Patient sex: F
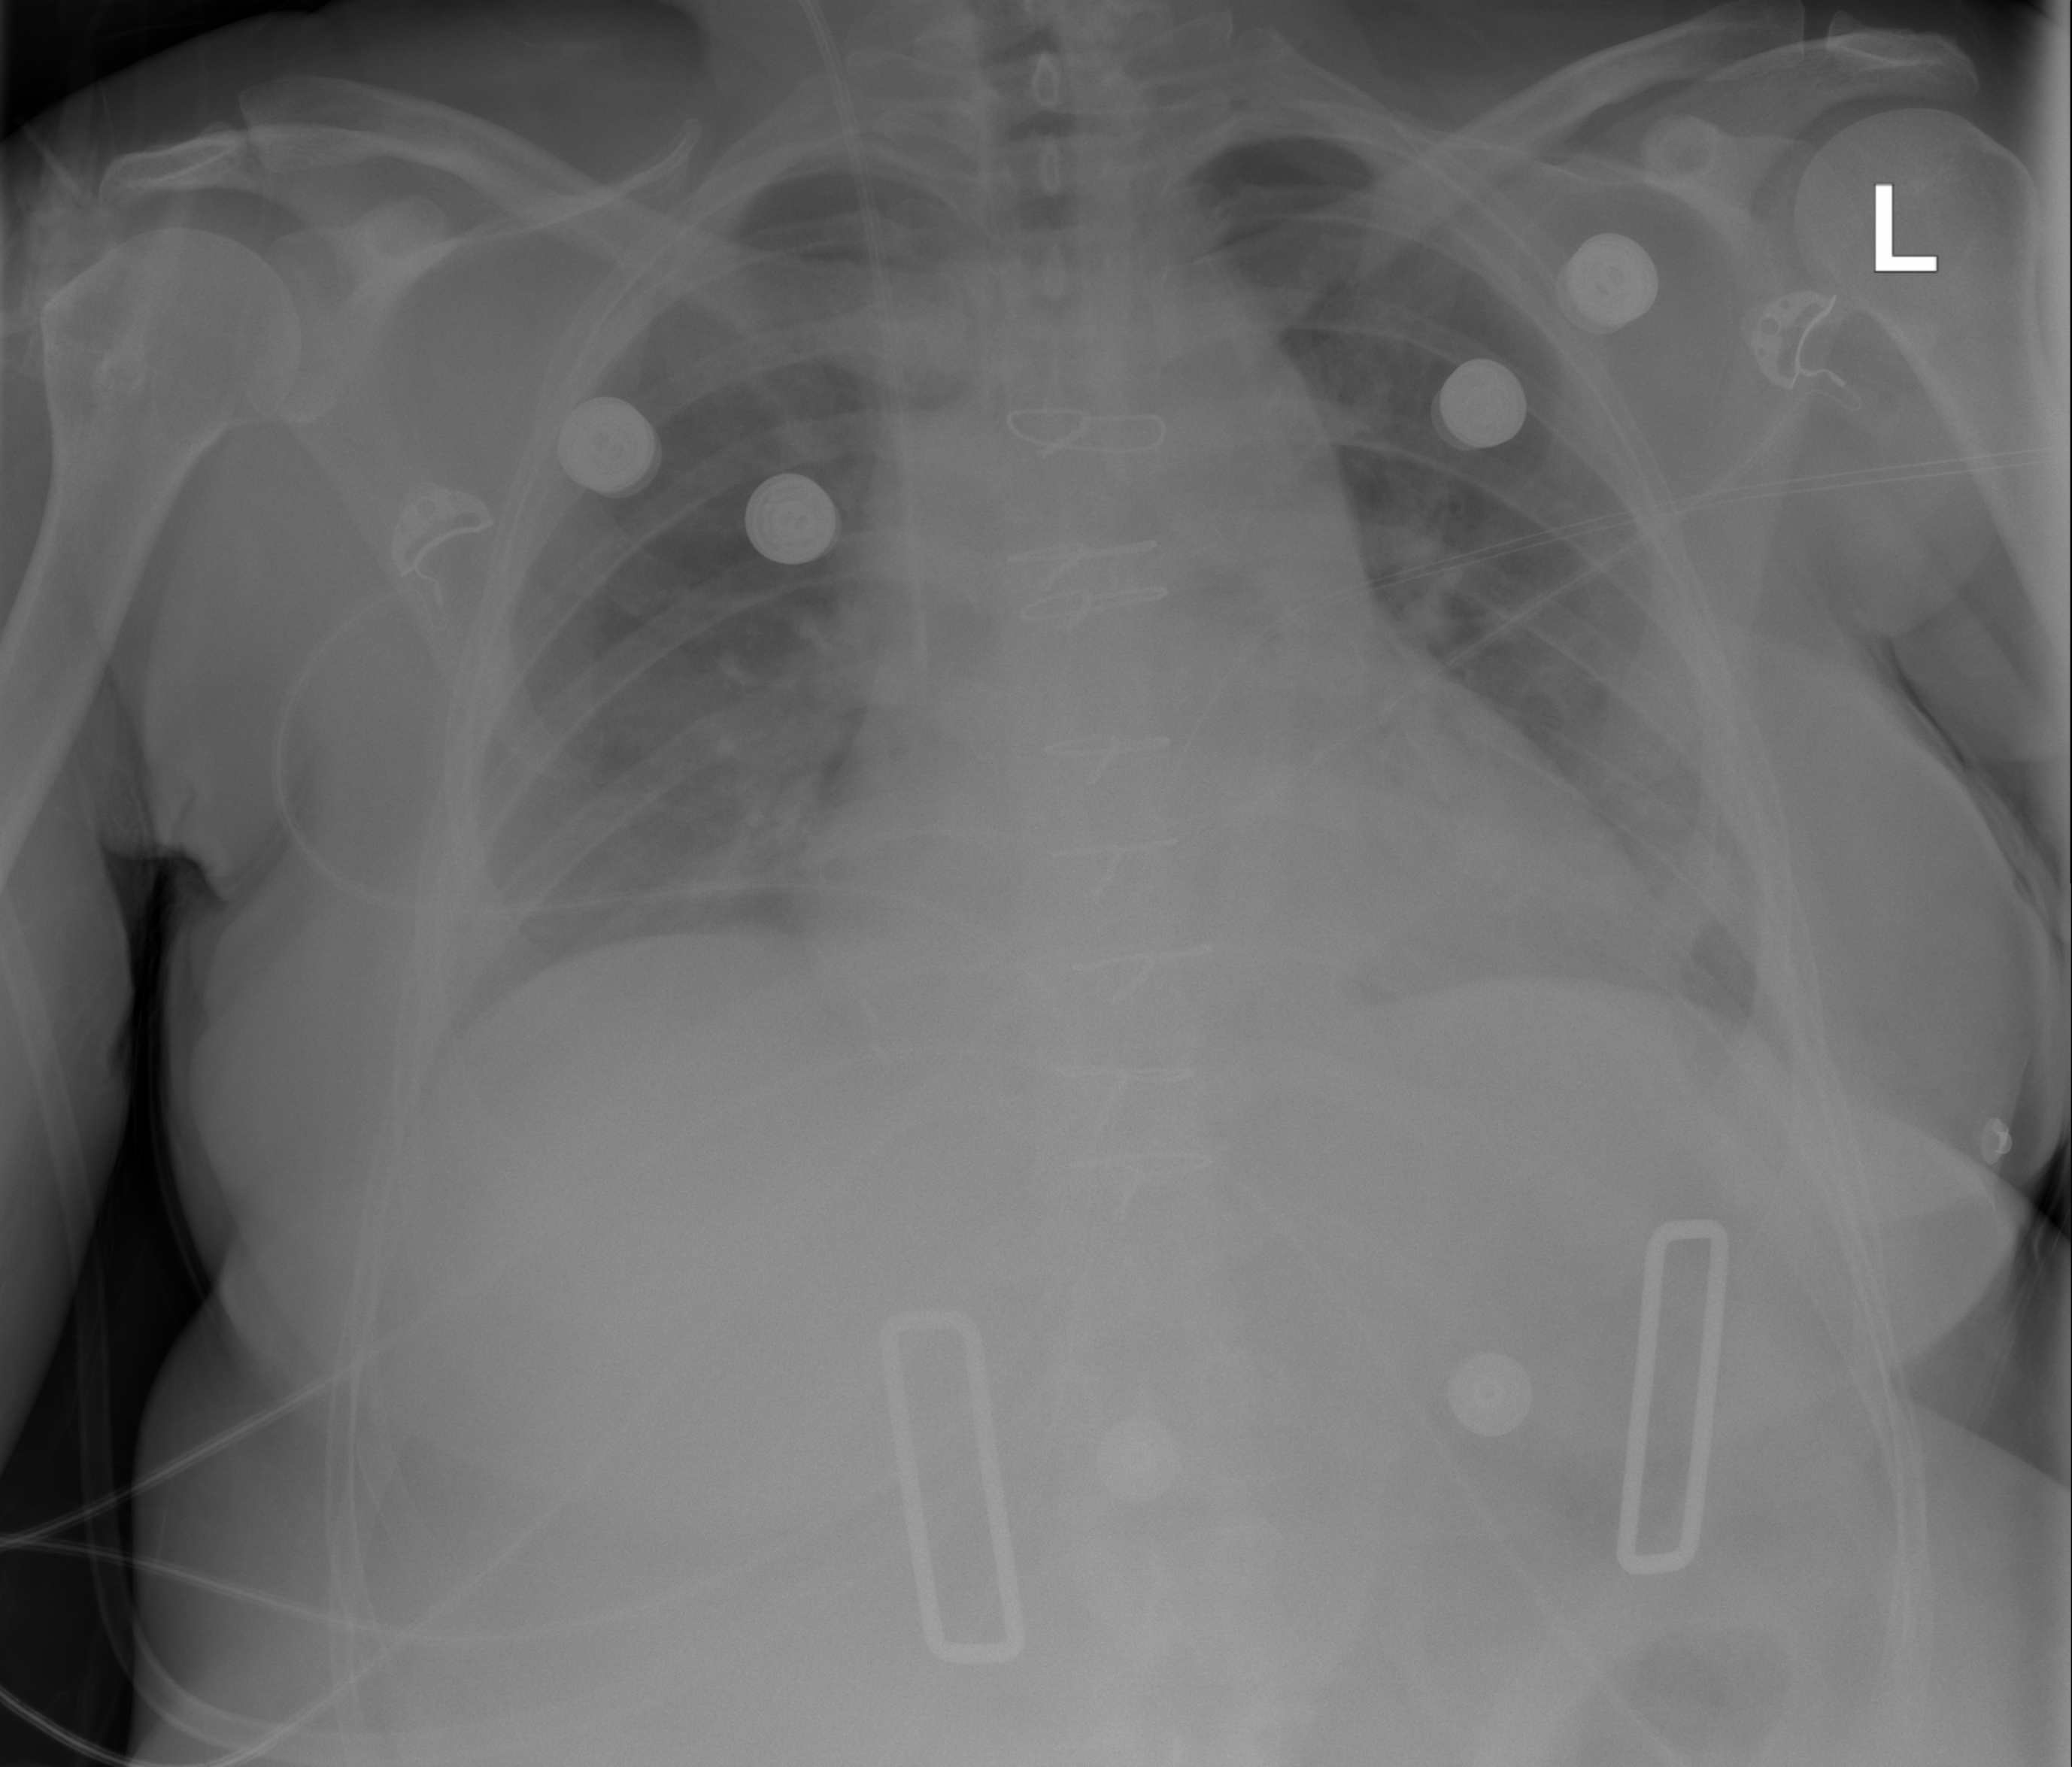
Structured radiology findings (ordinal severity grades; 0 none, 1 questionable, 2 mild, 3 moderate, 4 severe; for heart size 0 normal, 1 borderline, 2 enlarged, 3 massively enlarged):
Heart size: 2
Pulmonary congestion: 2
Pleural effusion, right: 0
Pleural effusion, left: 0
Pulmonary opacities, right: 0
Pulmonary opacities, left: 2
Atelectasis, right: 2
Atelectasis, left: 2